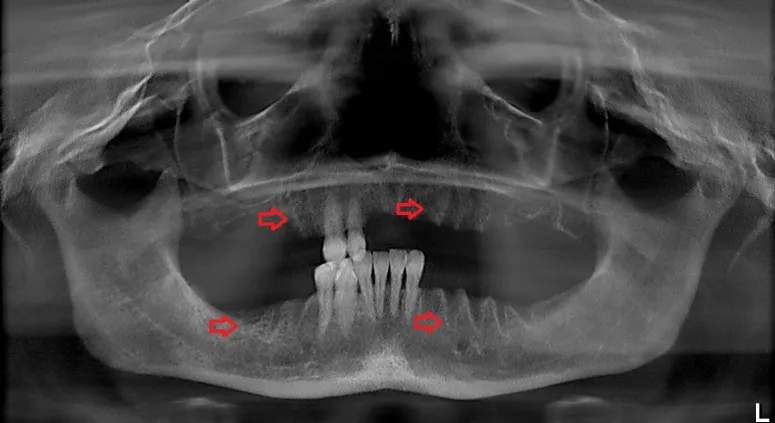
Panoramic radiograph examination (performed in March 2017) revealed osteonecrosis, osteolysis, and subperiosteal bone deposition. Arrows show persistent unremodeled extraction sockets at surgical sites in the mandible and maxilla.
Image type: radiology (x_ray)